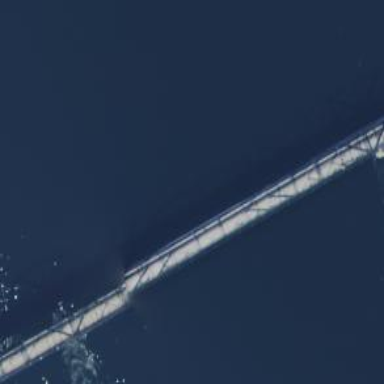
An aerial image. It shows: Man-made bridge.